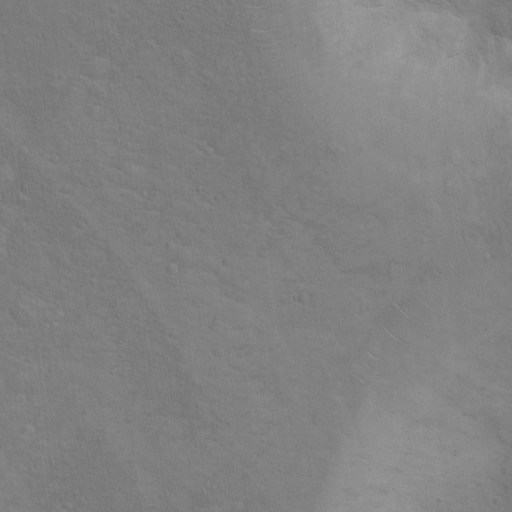
Classes present: Background, Cone